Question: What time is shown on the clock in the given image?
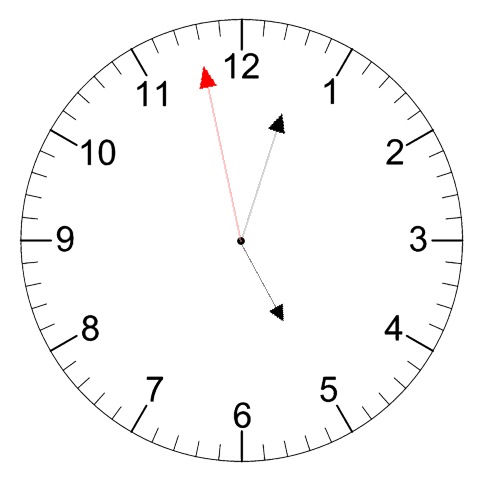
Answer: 05:02:58